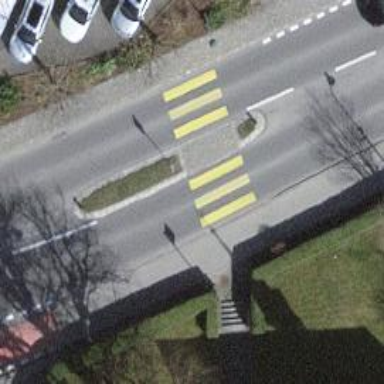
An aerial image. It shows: Pedestrian crossing with zebra markings on the footway.